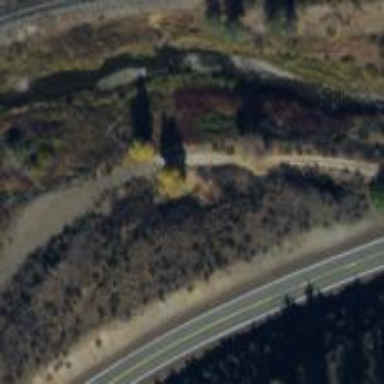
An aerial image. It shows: Track road.